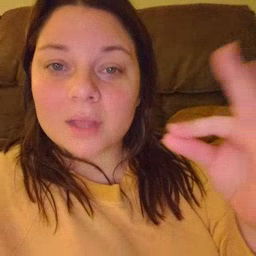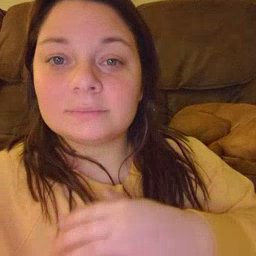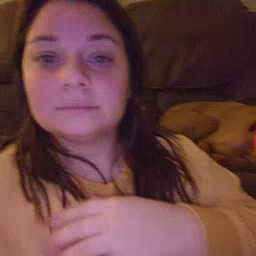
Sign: cat